Question: I'm having a problem with my TextBoxs not "Auto" resizing. I'm trying to create a form that behaves and looks like the Properties Editor in Visual Studio. What appears to be happening is that the third column is not expanding to fill all of the available remaining space in the grid. Image below is how my form looks on startup.
The width of the textboxs is determined by the MinWidth setting on the third ColumnDefinition statement. Also, the Width is set to "*". With any other setting, the resizing done with the GridSplitter doesn't work correctly.

'''
<StackPanel Orientation="Vertical" VerticalAlignment="Top" x:Name="Stacker" Grid.IsSharedSizeScope="True">
<Expander x:Name="Expand" IsExpanded="True" Header="This is a test of a Second Panel" Width="{Binding Width, ElementName=Stacker}">
<Grid x:Name="EditGrid1" Margin="3" >
<Grid.RowDefinitions>
<RowDefinition Height="Auto" />
<RowDefinition Height="Auto" />
<RowDefinition Height="Auto" />
<RowDefinition Height="Auto" />
<RowDefinition Height="Auto" />
<RowDefinition Height="Auto" />
<RowDefinition Height="Auto" />
</Grid.RowDefinitions>
<Grid.ColumnDefinitions>
<ColumnDefinition Width="Auto" MinWidth="50" SharedSizeGroup="SharedSize1" />
<ColumnDefinition Width="Auto" SharedSizeGroup="SharedSize2" />
<ColumnDefinition Width="*" MinWidth="50" x:Name="ValueCol" />
</Grid.ColumnDefinitions>
<GridSplitter Grid.Column="1" x:Name="ToolBoxSplitter1" Grid.Row="1" Grid.RowSpan="6" Panel.ZIndex="1" HorizontalAlignment="Stretch" ResizeBehavior="PreviousAndNext" Width="3"/>
<TextBlock MaxHeight="40" Grid.Column="0" Grid.Row="1" Text="{x:Static lex:DoSomeThingView.Name}" />
<TextBlock MaxHeight="40" Grid.Column="0" Grid.Row="2" Text="{x:Static lex:DoSomeThingView.Address}" />
<TextBlock MaxHeight="40" Grid.Column="0" Grid.Row="3" Text="{x:Static lex:DoSomeThingView.Zip}" />
<TextBlock MaxHeight="40" Grid.Column="0" Grid.Row="4" Text="{x:Static lex:DoSomeThingView.NumberOfDoors}" TextTrimming="CharacterEllipsis" Grid.IsSharedSizeScope="True" />
<TextBlock MaxHeight="40" Grid.Column="0" Grid.Row="5" Text="{x:Static lex:DoSomeThingView.DoubleNumber}" />
<TextBox Grid.Column="2" Grid.Row="1" x:Name="UserName1" MaxHeight="50" TextWrapping="Wrap"
VerticalScrollBarVisibility="Auto" SpellCheck.IsEnabled="True" />
<TextBox Grid.Column="2" Grid.Row="2" x:Name="Address1" />
<TextBox Grid.Column="2" Grid.Row="3" x:Name="Zip1" />
<TextBox Grid.Column="2" Grid.Row="4" x:Name="NumberOfDoors1" />
<TextBox Grid.Column="2" Grid.Row="5" x:Name="DoubleNumber1" />
</Grid>
</Expander>
</StackPanel>
'''
Any suggestions on how to correct this?
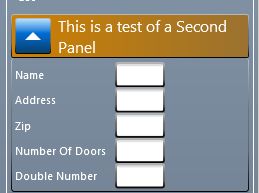
Answer: Have a check once again of any style being set globally because your layout worked perfectly fine with me.
try overriding your textbox style by a local resource
'''
<StackPanel.Resources>
<Style TargetType="{x:Type TextBox}"/>
</StackPanel.Resources>
'''